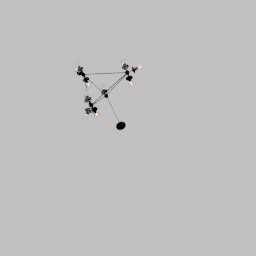
Label: lighting